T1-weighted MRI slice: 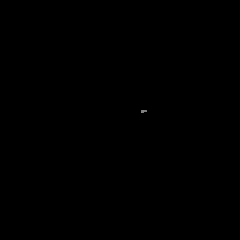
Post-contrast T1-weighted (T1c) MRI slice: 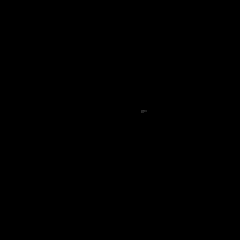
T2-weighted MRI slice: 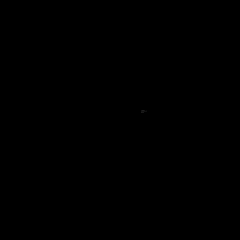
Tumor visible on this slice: no